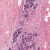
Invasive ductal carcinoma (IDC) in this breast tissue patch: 0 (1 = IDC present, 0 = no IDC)